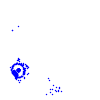
Particle: proton